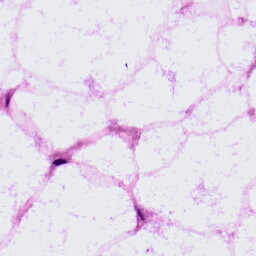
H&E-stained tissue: LymphNode